Question: We own the YouTube account we're trying to play content from, but playback within our iOS app using the YouTube Helper is being restricted: <URL>

Is this perhaps because of the anonymity of the web view created by the helper?
Can I configure the helper or account differently to unblock the content? I guess I could serve a web view from a whitelisted host, essentially bypassing/re-writing the YouTube helper, but that would not be ideal - extra http request etc..
Thanks in advance
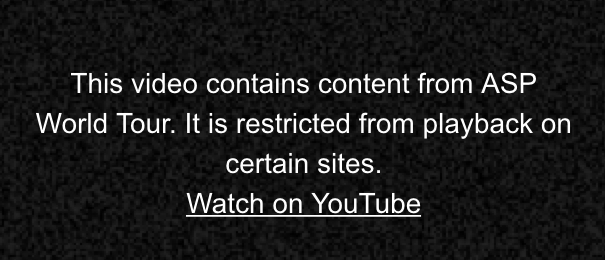
Answer: Here is my current understanding and work around.
Any kind of access restriction on a channel (whitelist/blacklist etc.) requires that the parent of the iframe be served from a real host. The iOS YouTube Helper Library manually creates a webview into which the iframe is loaded, and so the channel block playback because it isn't possible to restrict playback within the parent (anonymous webview).
This is easily verified for a given channel by pasting an embed for a video from the channel into a simple local HTML page, and loading it into your browser. Playback will be blocked.
So, we need a web page that uses the iFrame API served from a not-blacklisted/whitelisted (depending on your channel access control) host. I took the <URL>, and parameterized the URL to fill in the params to the template initialization:
'''
new YT.Player('player', %@);
'''
So now rather than loading data from a template HTML string in the helper, I now load a request:
'''
[self.webView loadRequest:req];
'''
The final gotcha is that the "handleHttpNavigationToUrl" condition in the following block was causing Safari to open on page load, so comment out or handle that better:
'''
- (BOOL)webView:(UIWebView *)webView
shouldStartLoadWithRequest:(NSURLRequest *)request
navigationType:(UIWebViewNavigationType)navigationType {
if ([request.URL.scheme isEqual:@"ytplayer"]) {
[self notifyDelegateOfYouTubeCallbackUrl:request.URL];
return NO;
} else if ([request.URL.scheme isEqual: @"http"] || [request.URL.scheme isEqual:@"https"]) {
return [self handleHttpNavigationToUrl:request.URL];
}
return YES;
}
'''
This work around adds one more delay into the flow of loading a video for the user. The new HTTP request to serve the initial page joins the existing steps of:
1. Load YouTube iFrame API JS
2. Load iFrame of player
3. Begin stream of video initialized into player
All of this, rather than just initializing a native player with a stream URL. Not a great user experience for sure.
I plan on working around it by preloading the page, API and iframe ready for initialization with a video ID on user request.